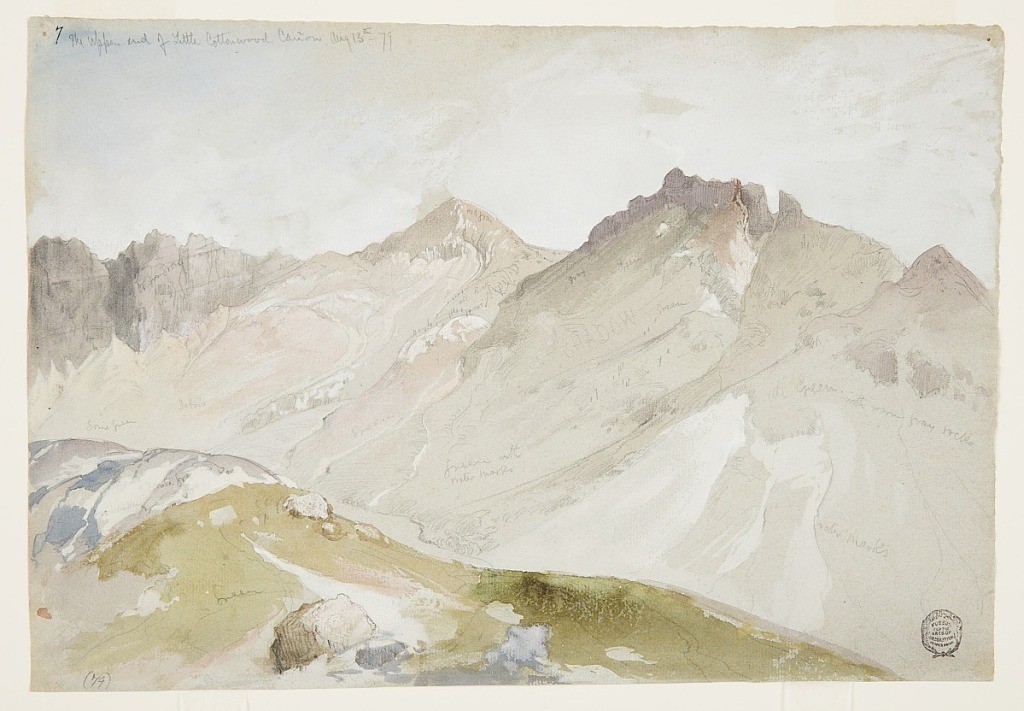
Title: The Upper End of Little Cottonwood Canyon, Wasatch Range, near Ogden, Utah
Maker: Thomas Moran, American, b. Britain, 1837–1926
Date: August 13, 1879
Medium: Brush and watercolor, white goauche, graphite on gray laid paper
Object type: Drawing
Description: Panorama over a cliff edge toward three violet-crowned mountain peaks. Brown earth and rocks in the foreground; sky brushed in with white gouache.